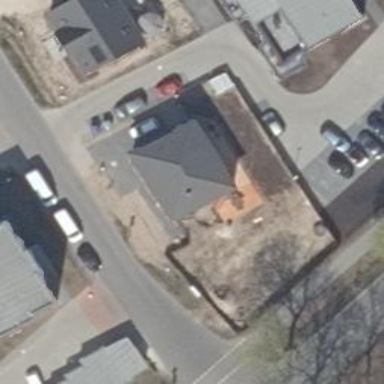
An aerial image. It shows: Detached building with hipped roof in grey color. The roof is oriented along the building.